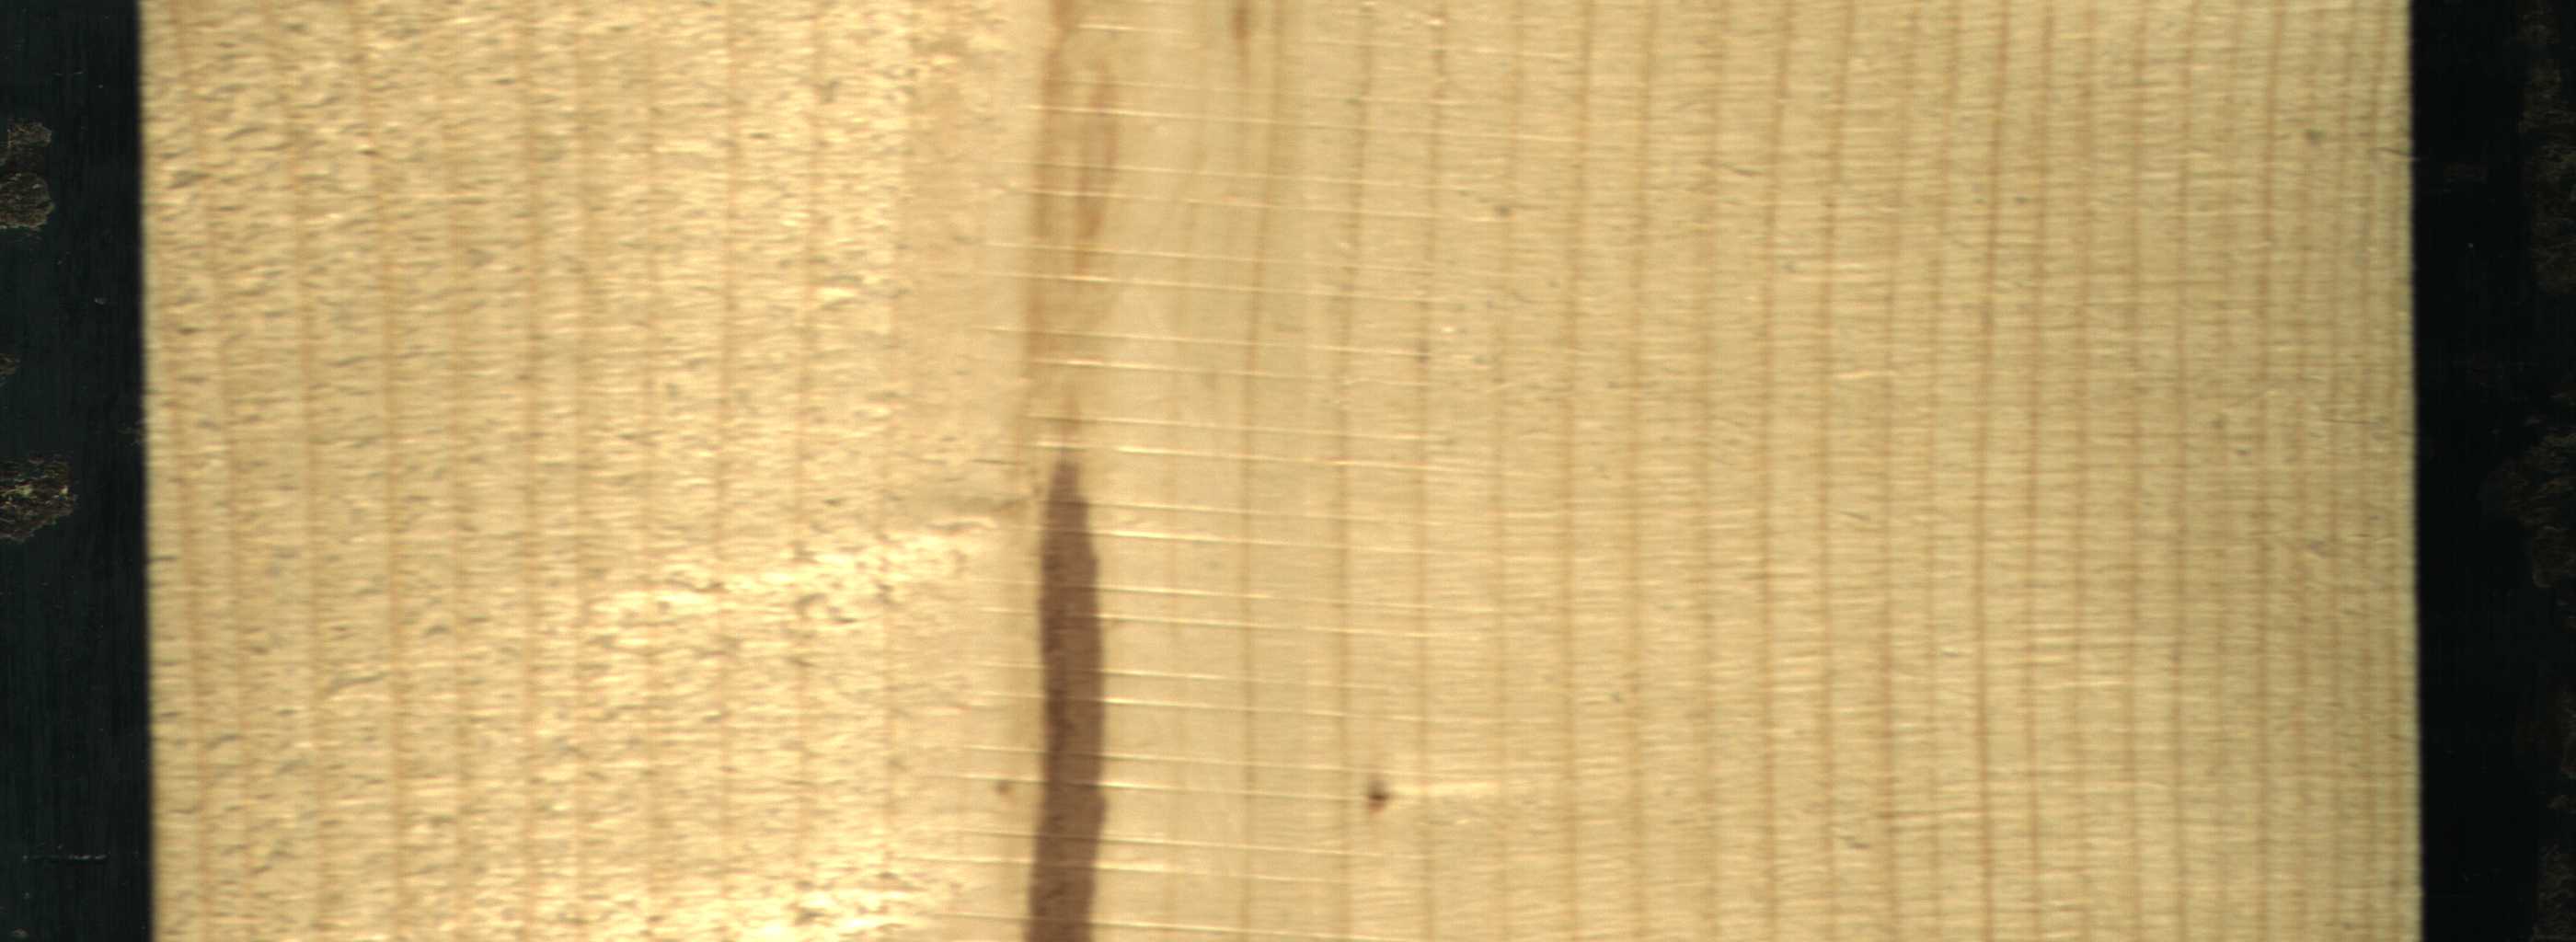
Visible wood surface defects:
Marrow